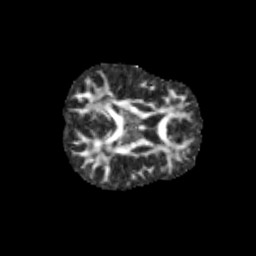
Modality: FA
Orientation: axial
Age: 12
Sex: female
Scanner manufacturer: siemens
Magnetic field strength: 3 T
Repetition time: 3.8 s
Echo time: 0.07 s